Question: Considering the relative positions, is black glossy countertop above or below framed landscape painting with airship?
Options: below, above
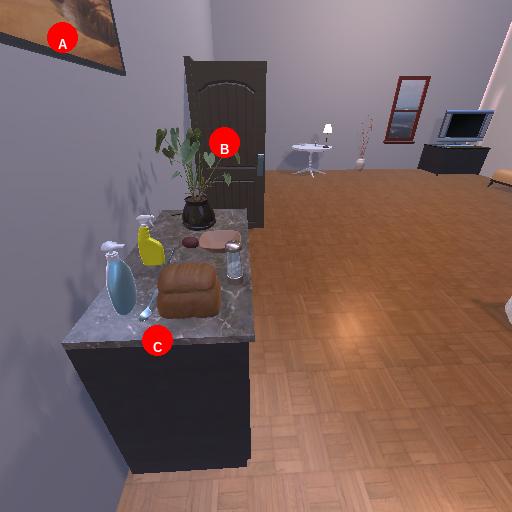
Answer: below